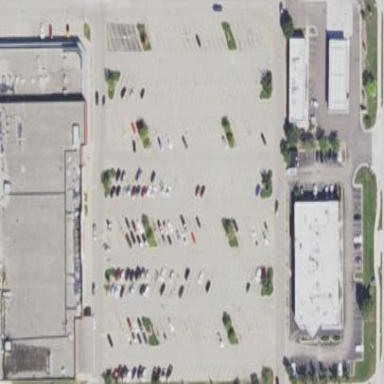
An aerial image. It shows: Parking area.